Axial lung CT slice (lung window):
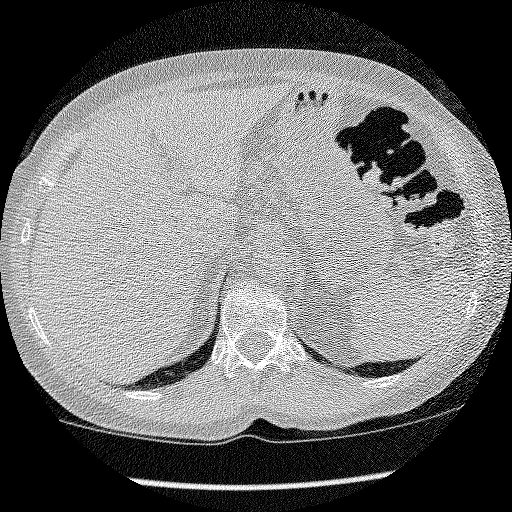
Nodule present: no